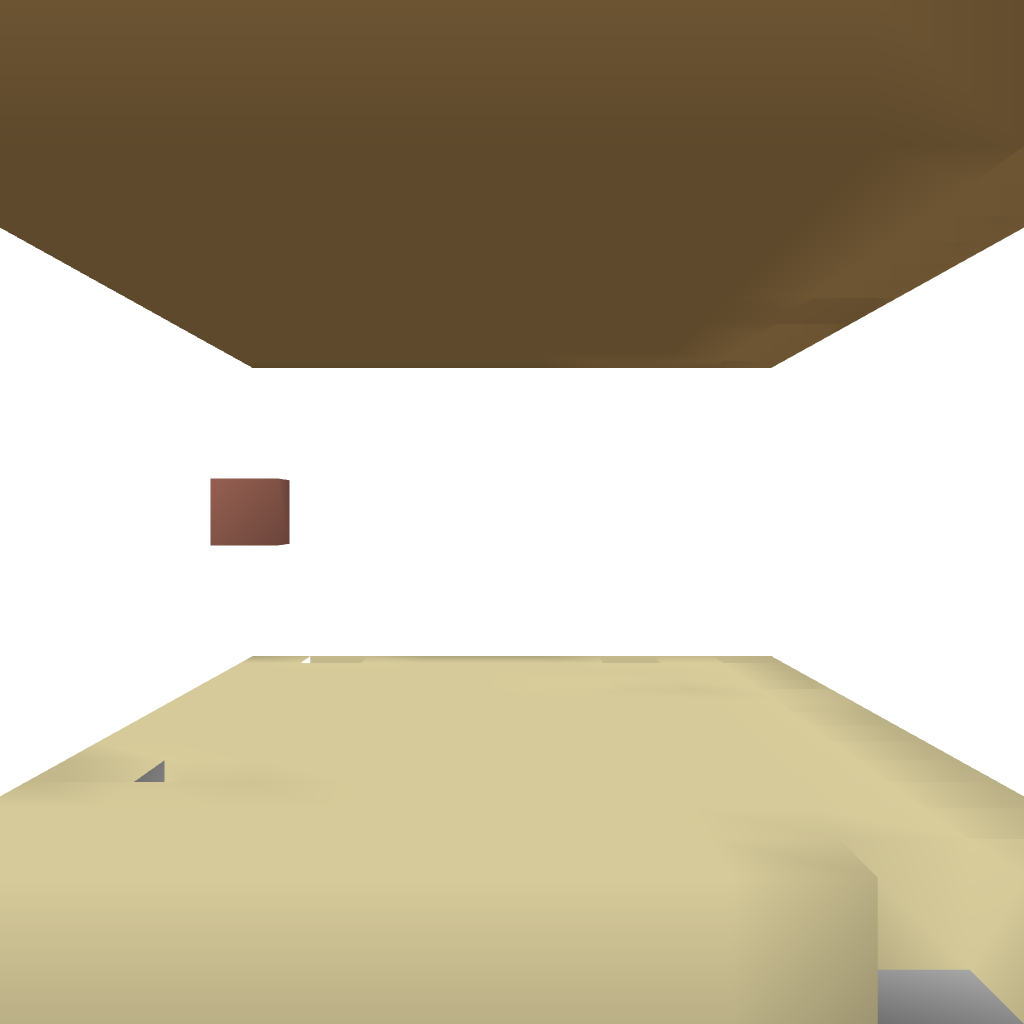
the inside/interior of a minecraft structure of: Factory Template